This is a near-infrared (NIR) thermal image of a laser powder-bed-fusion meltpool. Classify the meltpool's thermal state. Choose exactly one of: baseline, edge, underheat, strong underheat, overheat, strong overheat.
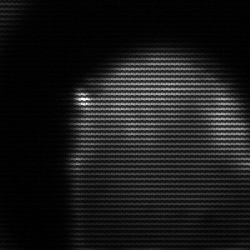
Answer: edge